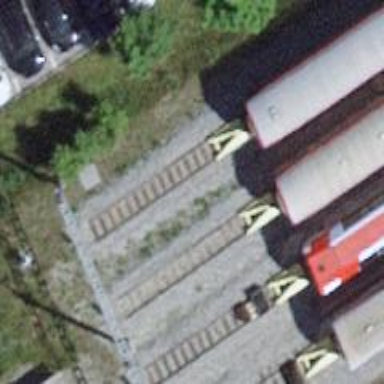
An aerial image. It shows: Railway buffer stop.